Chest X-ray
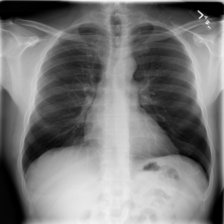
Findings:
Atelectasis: negative
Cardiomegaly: negative
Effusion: negative
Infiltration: negative
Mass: negative
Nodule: negative
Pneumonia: negative
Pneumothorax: positive
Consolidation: negative
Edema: negative
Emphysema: negative
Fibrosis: negative
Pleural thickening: negative
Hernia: negative